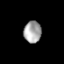
Tissue: prostate
Cell type: T cells
Senescence score: 0.2607
Nuclear area (px): 373
Mean DAPI intensity: 165.373